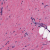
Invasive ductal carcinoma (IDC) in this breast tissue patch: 0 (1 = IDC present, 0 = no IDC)